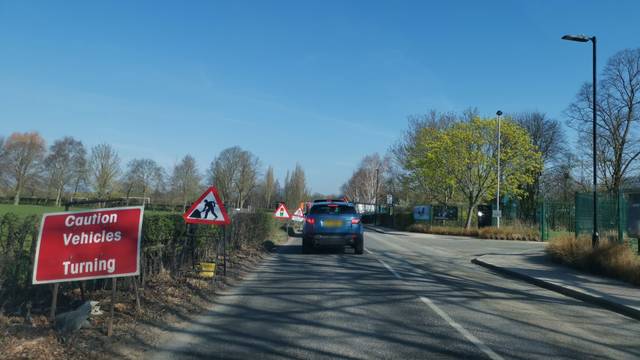
Region: United Kingdom
Coordinates: 53.981, -1.074